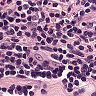
Metastatic tissue present: no